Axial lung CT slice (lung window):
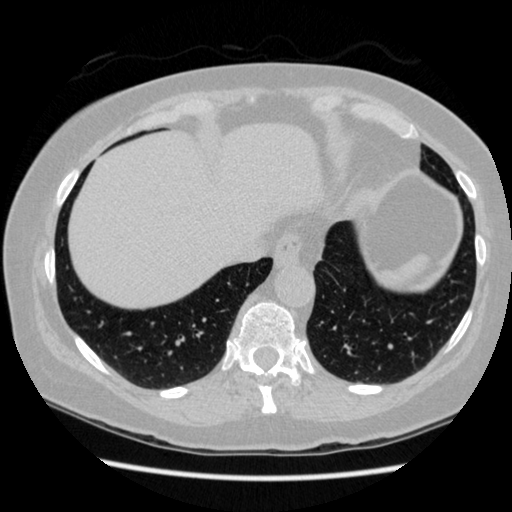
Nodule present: no